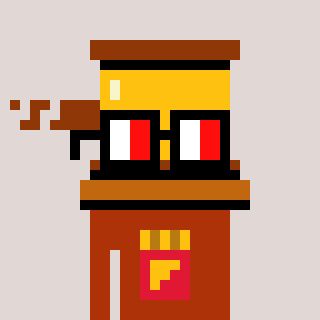
a pixel art character with square glasses with black frames and red eyes, a gavel-shaped head and a hotbrown-colored body on a warm background